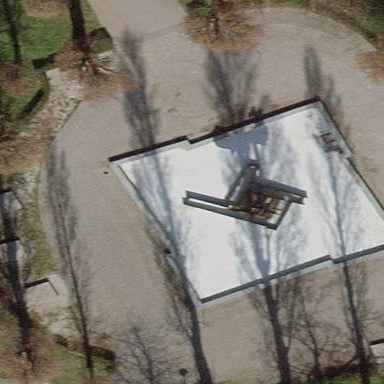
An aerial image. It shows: Fountain.